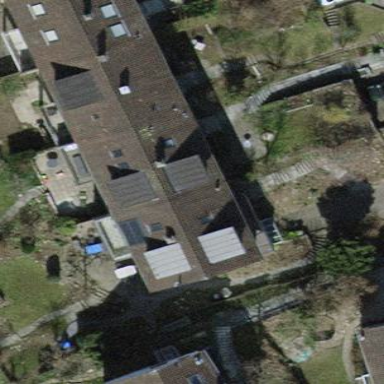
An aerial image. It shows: Building with tile roof.